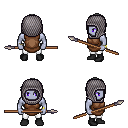
a pixel art fantasy rpg character, male body template, dark elf, purple skin, brown tunic, white pants, white bangs hairstyle, chain hood, bracelets, black shoes, spear, four views (front, back, left, right), 2x2 character sprite sheet, small pixel art, hard edges, no anti-aliasing